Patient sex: M
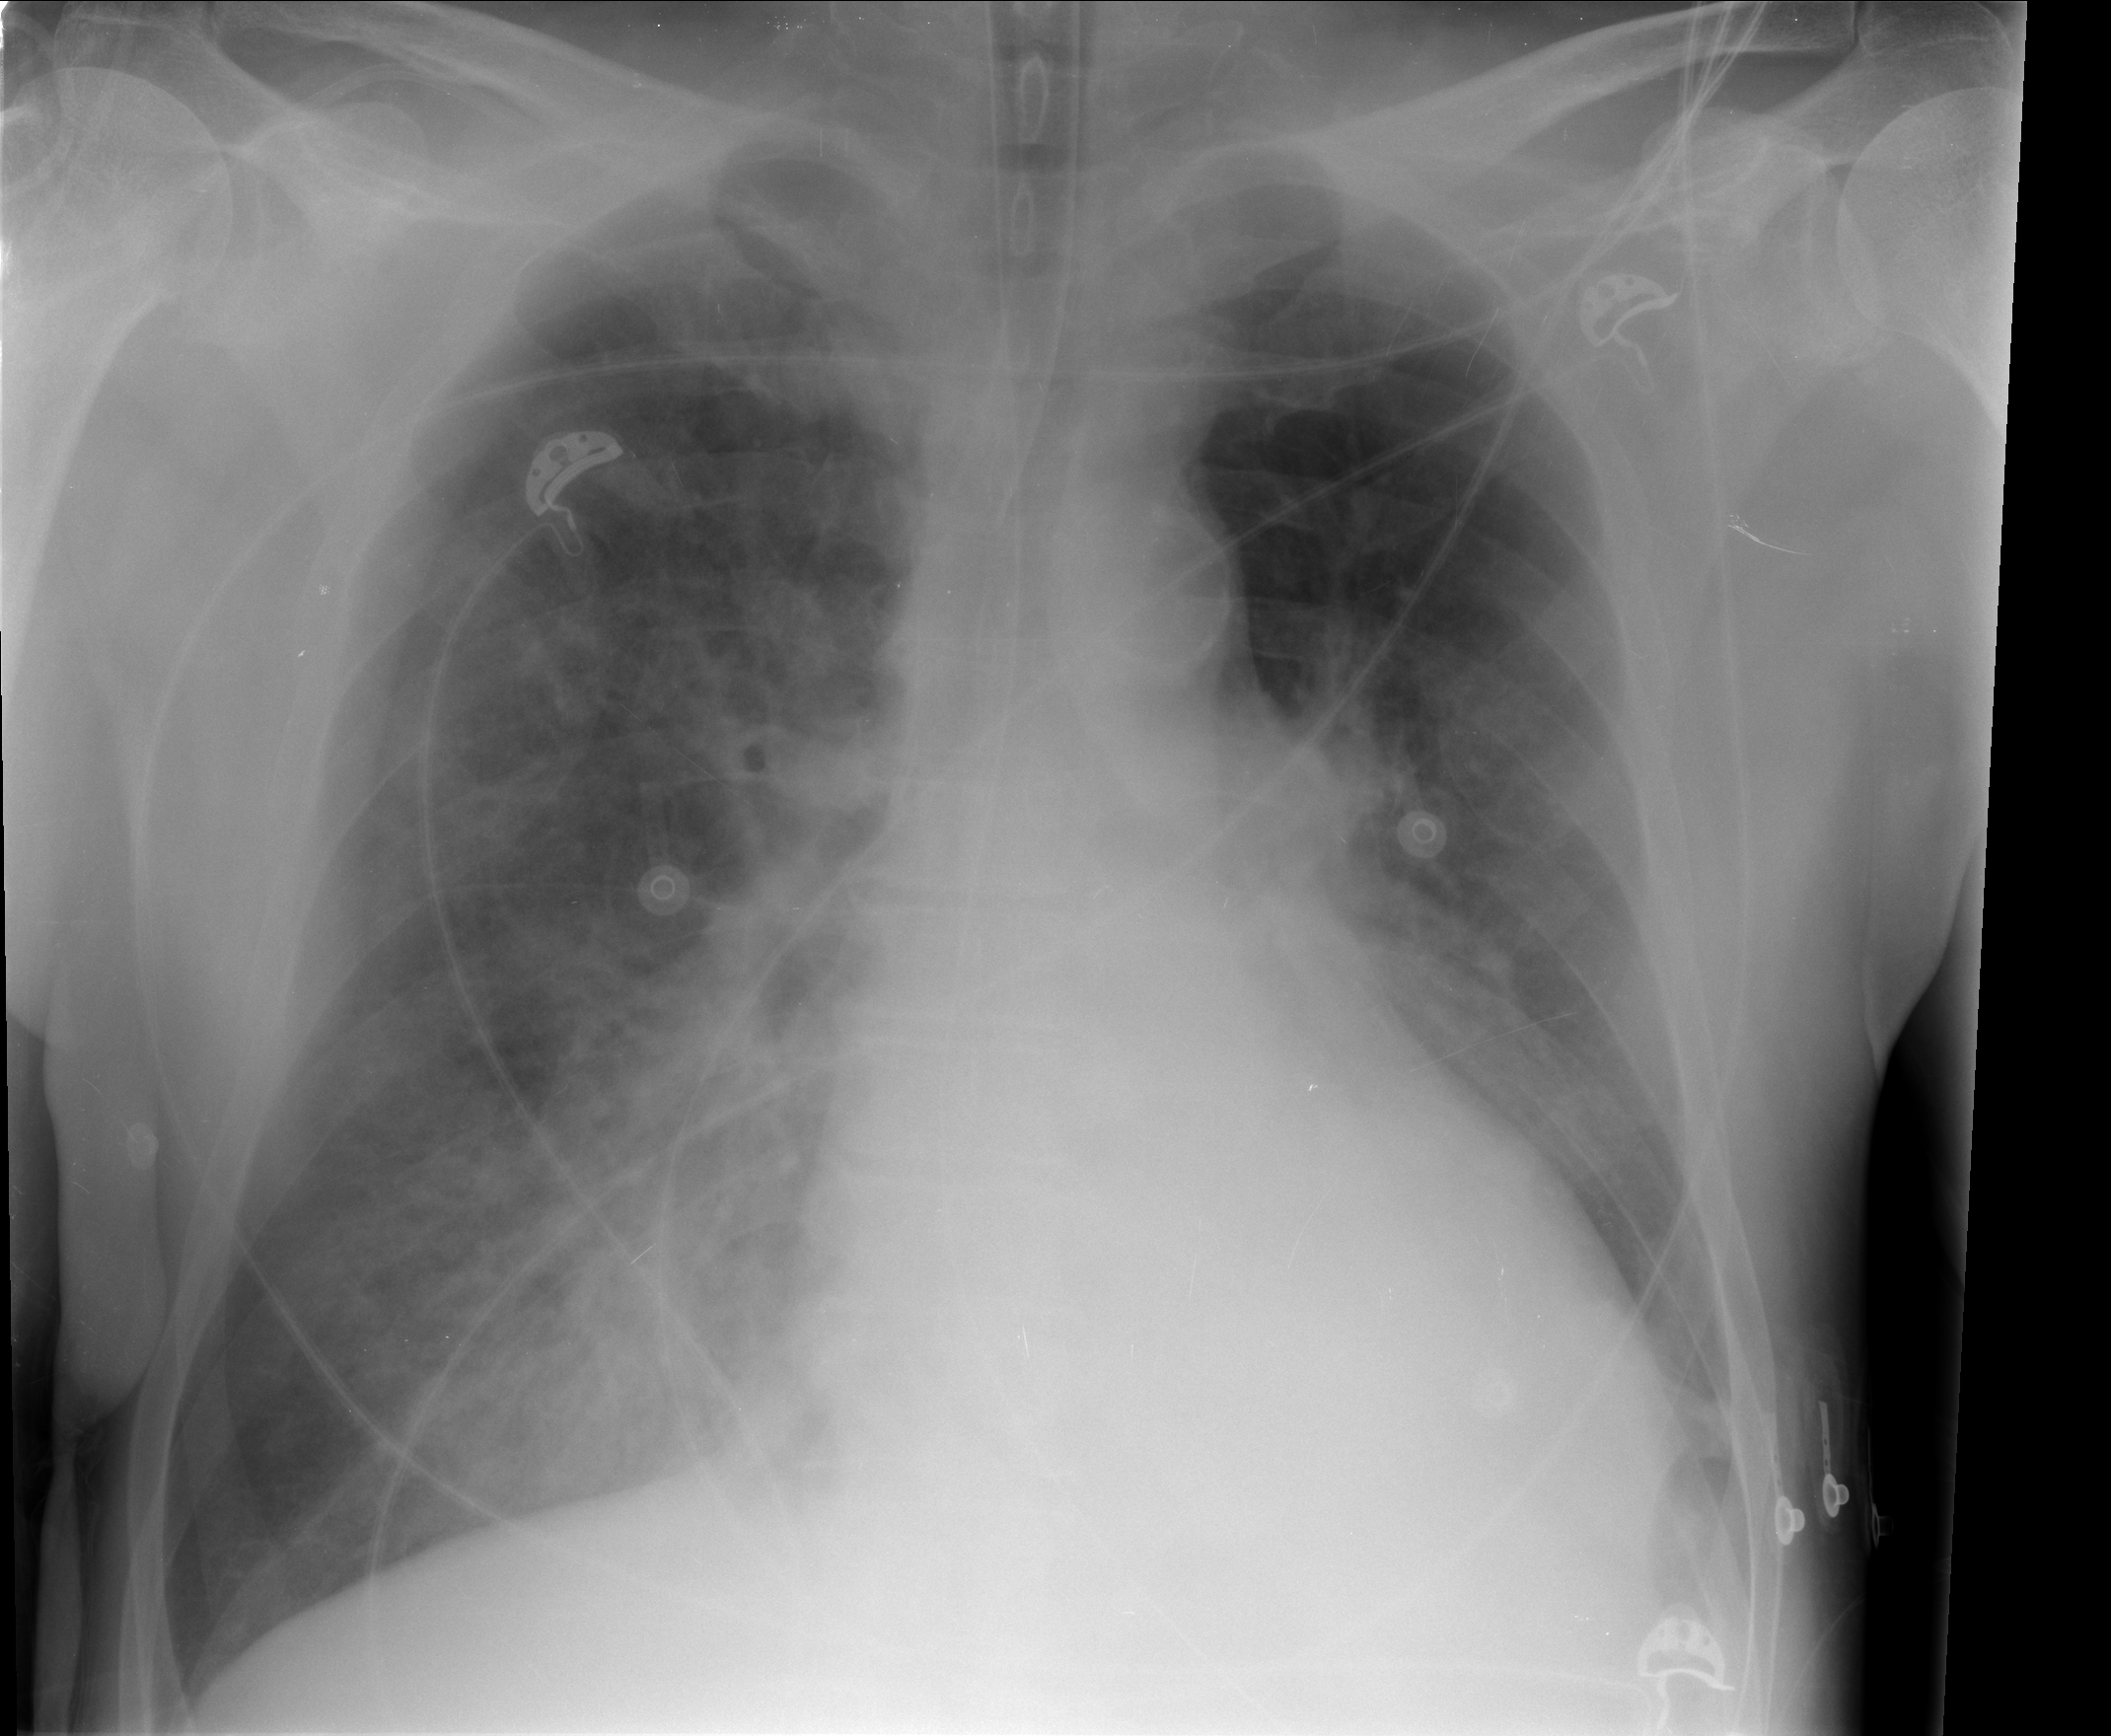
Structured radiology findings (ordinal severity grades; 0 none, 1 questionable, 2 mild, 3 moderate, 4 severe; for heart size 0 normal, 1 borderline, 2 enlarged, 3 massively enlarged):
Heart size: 2
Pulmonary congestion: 3
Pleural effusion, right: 0
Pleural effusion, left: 2
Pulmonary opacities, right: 3
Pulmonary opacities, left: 3
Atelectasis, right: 3
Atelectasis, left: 2